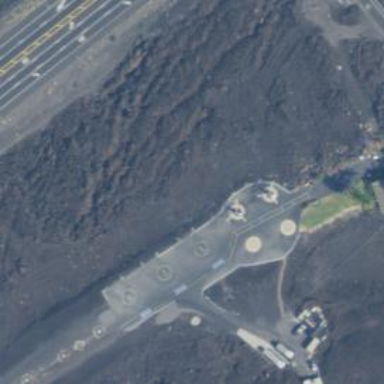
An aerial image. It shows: Image showing helipad at airport.